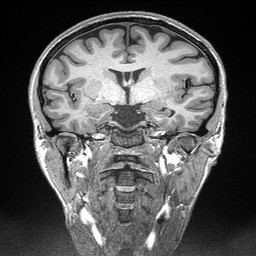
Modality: T1w
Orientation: sagittal
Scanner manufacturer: siemens
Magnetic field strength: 3 T
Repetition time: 2.3 s
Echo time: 0.00298 s